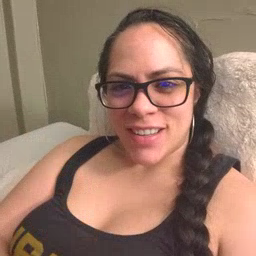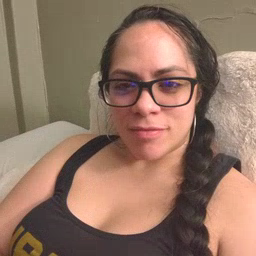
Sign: now